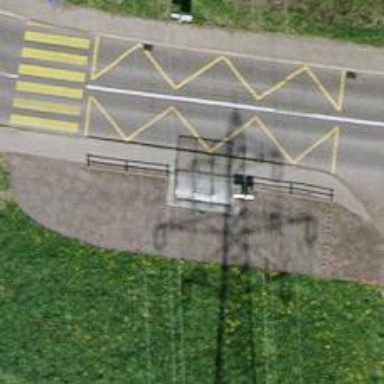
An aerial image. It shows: Bus stop with shelter. It is platform for public transport.